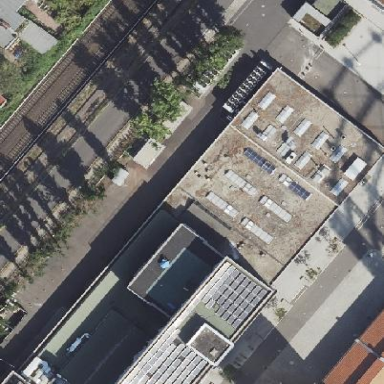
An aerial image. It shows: Close-up view of roof of building.